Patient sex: F
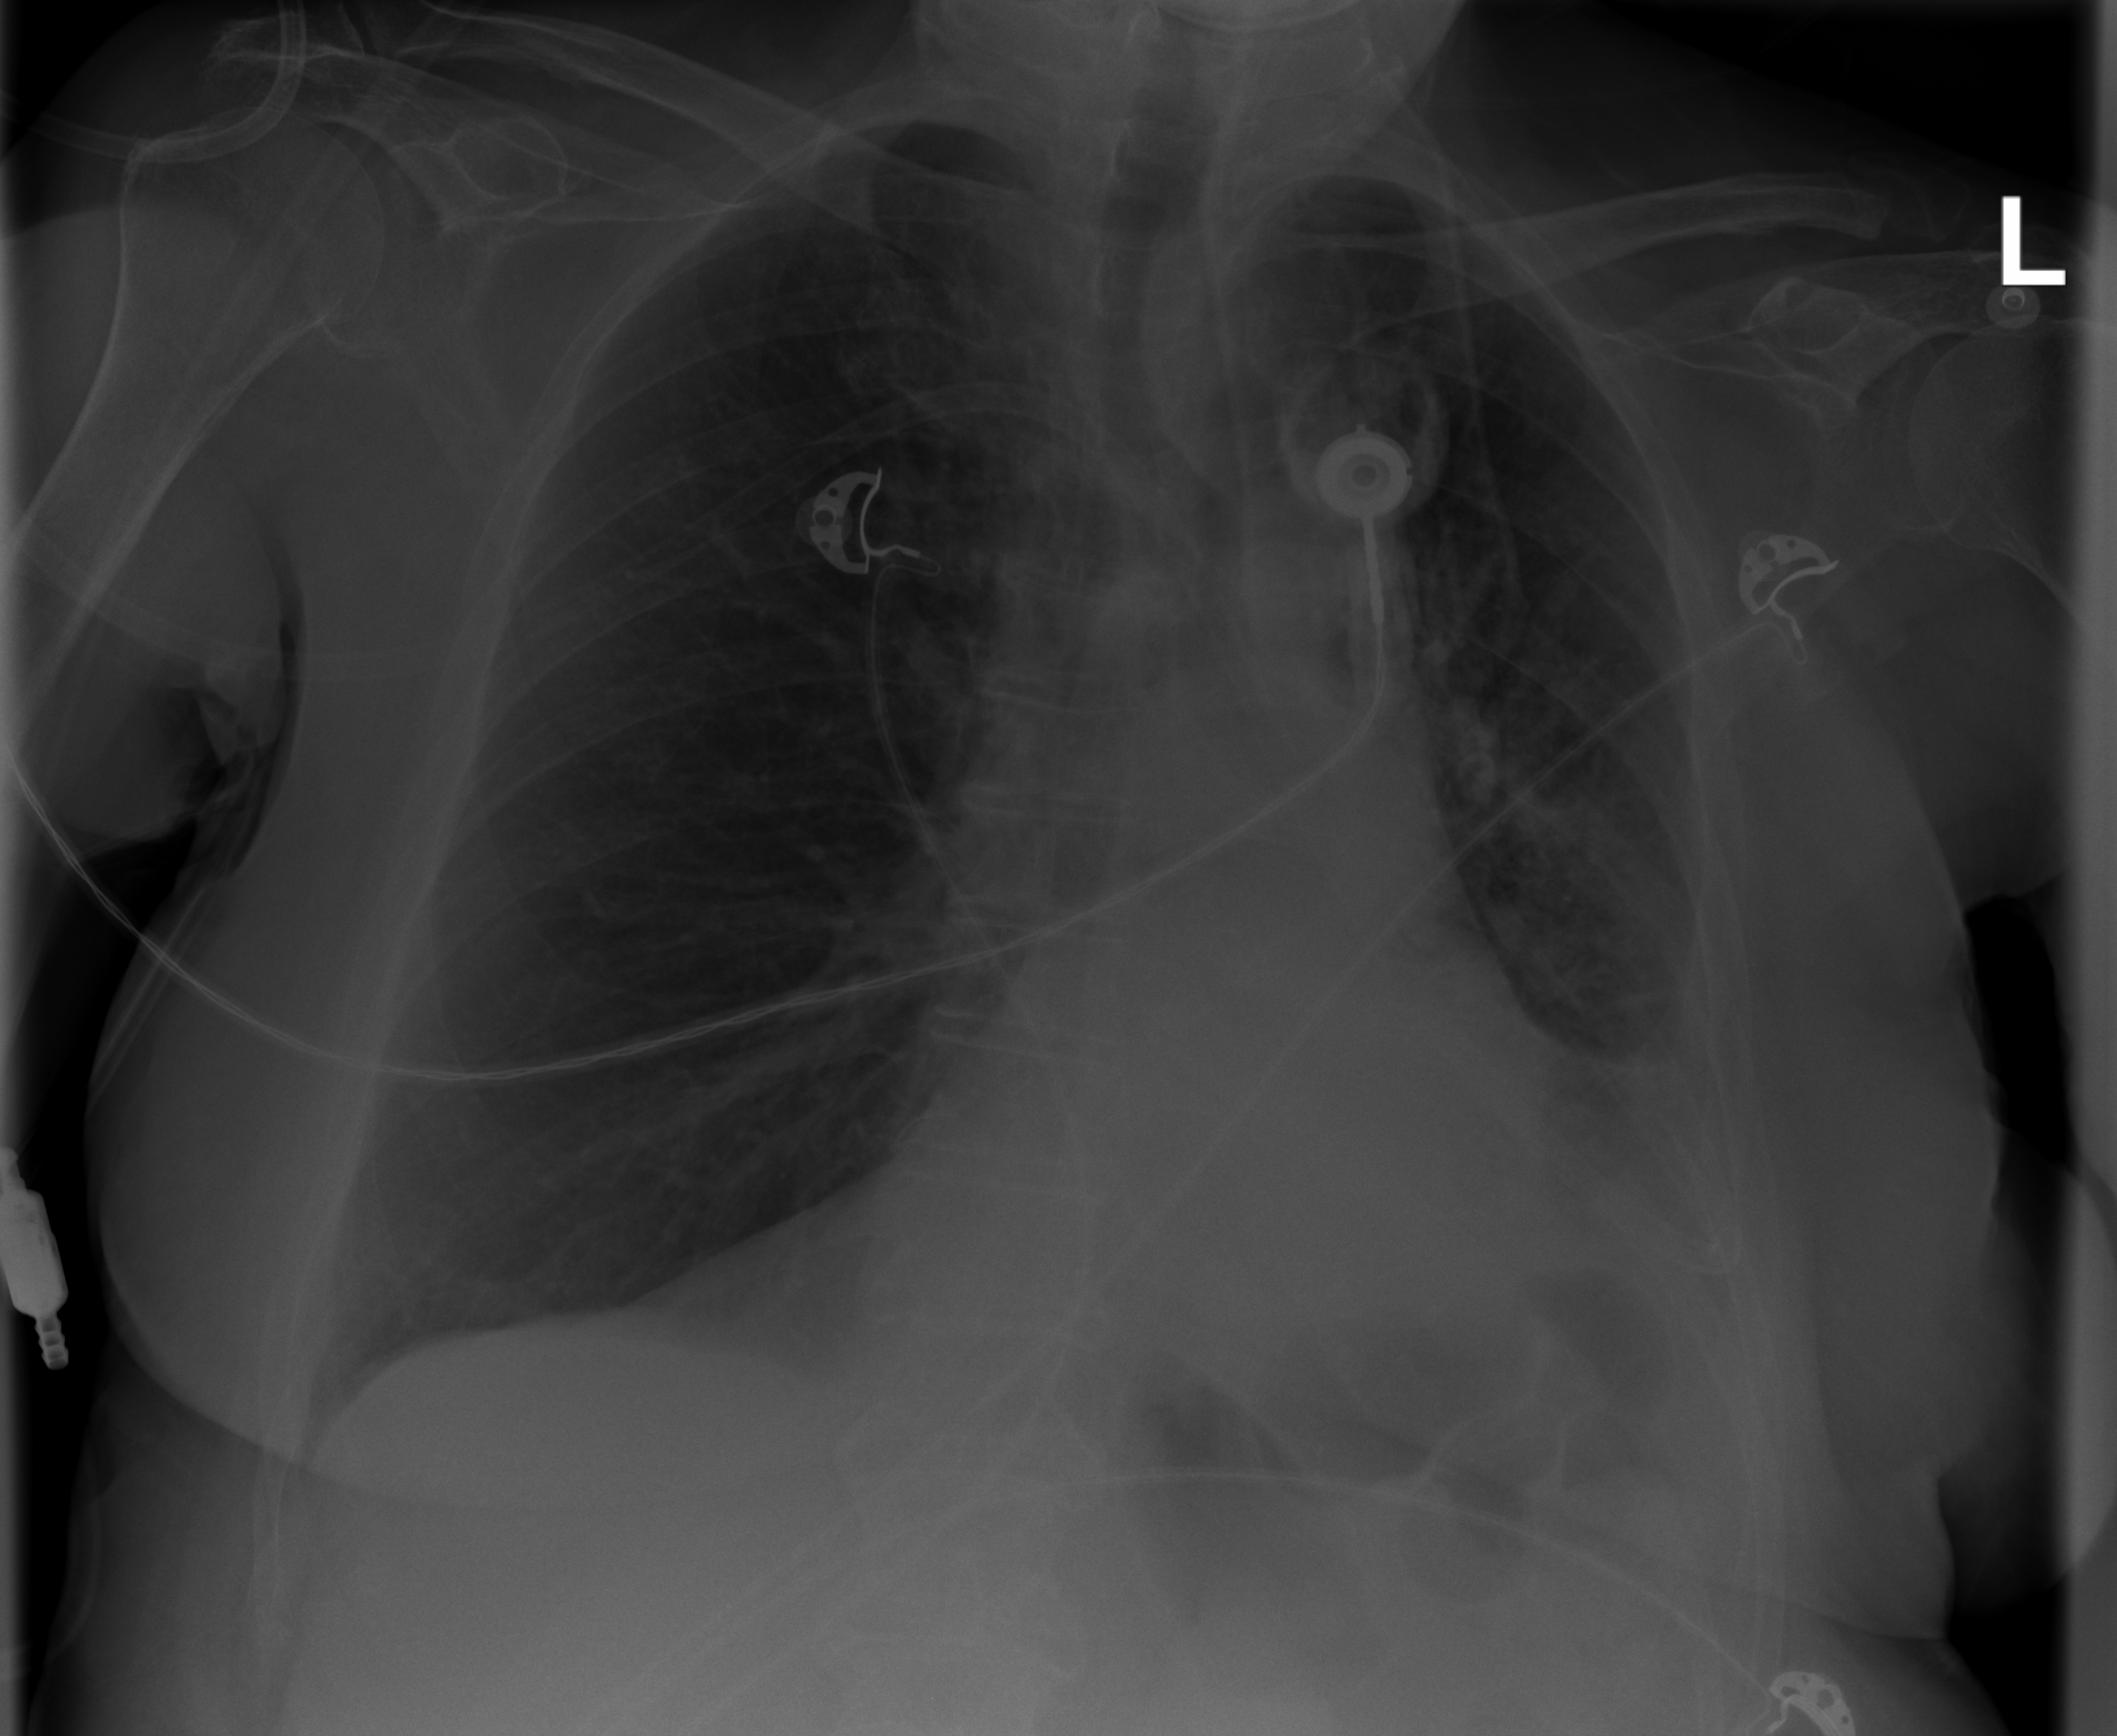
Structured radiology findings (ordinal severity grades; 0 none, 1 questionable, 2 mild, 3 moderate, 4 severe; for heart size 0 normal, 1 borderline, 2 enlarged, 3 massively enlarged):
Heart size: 0
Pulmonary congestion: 0
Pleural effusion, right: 0
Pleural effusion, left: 2
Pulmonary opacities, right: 0
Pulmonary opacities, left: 1
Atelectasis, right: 0
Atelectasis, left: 2